The plot shows how the frequency content of a bearing vibration signal evolves over time (STFT spectrogram). What is the most likely bearing condition (normal, inner_race, outer_race, ball)?
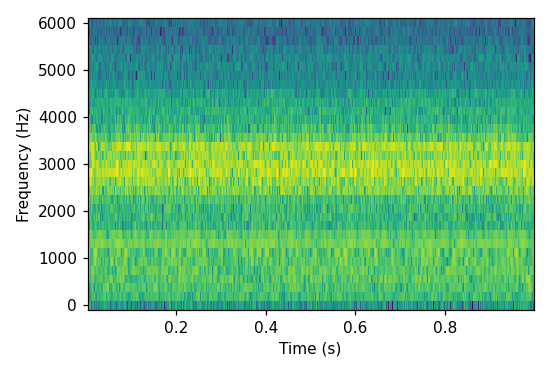
Answer: ball